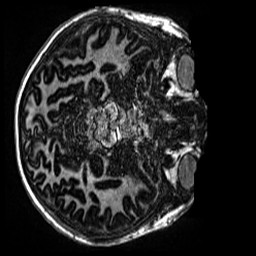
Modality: MP2RAGE
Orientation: axial
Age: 11
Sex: male
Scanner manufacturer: siemens
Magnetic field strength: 3 T
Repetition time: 4 s
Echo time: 0.00299 s